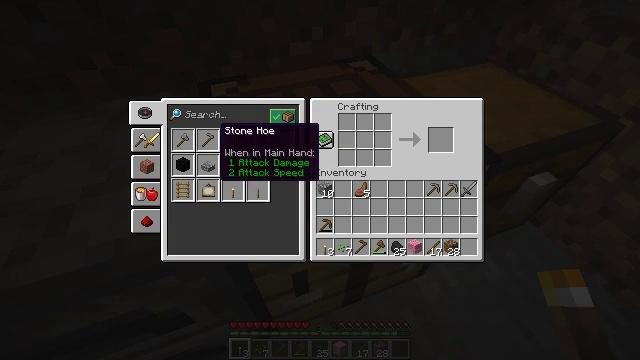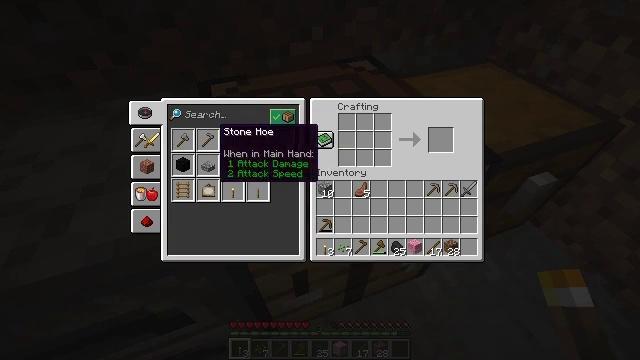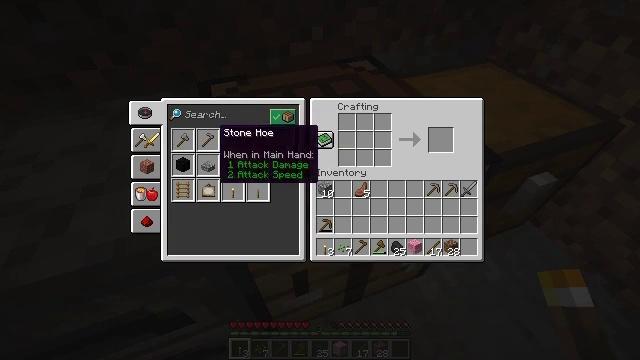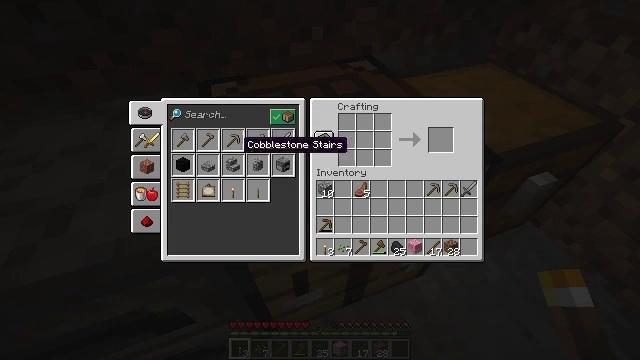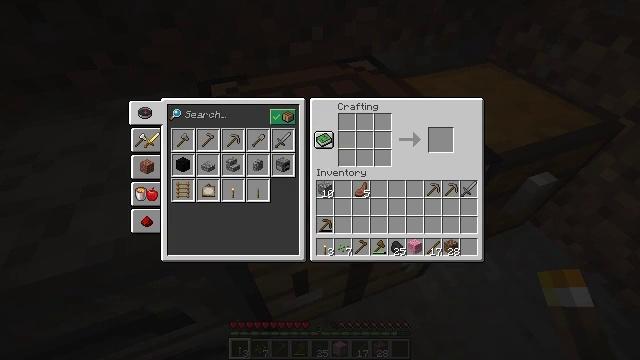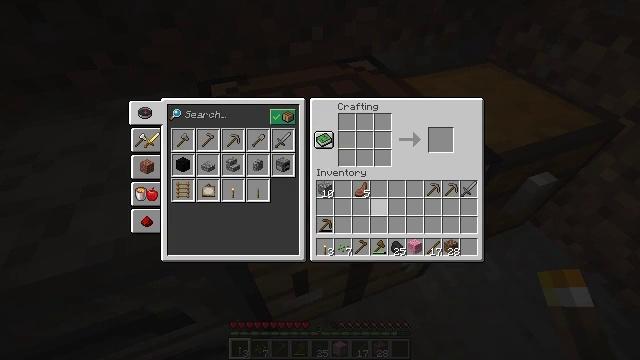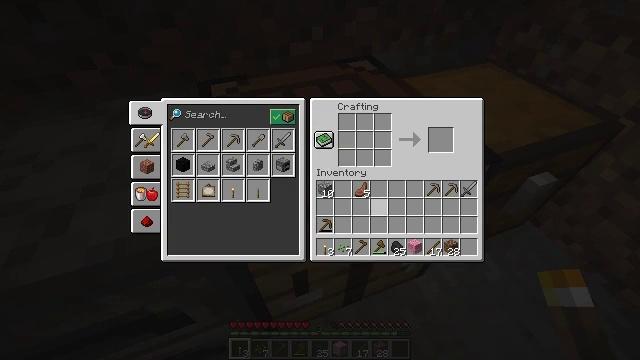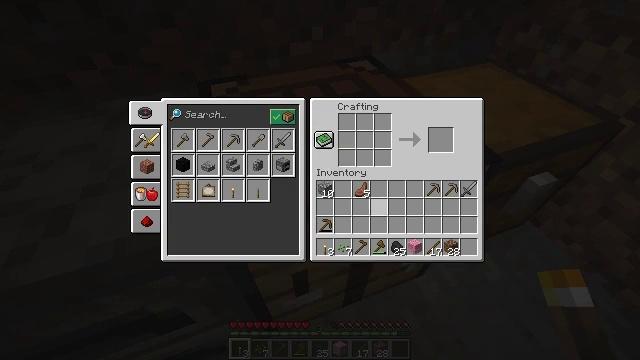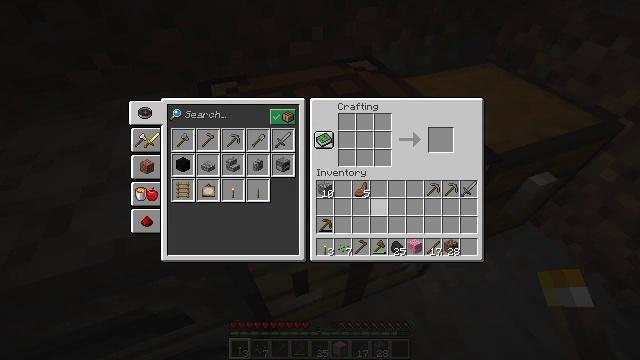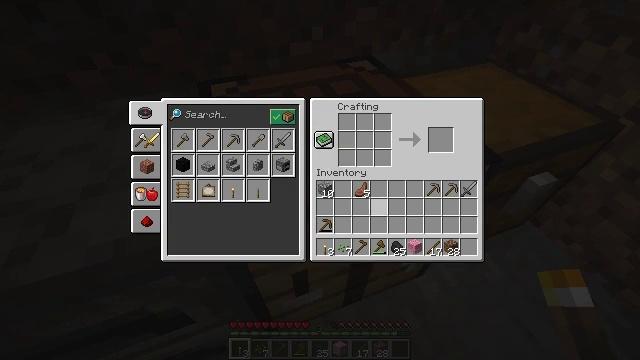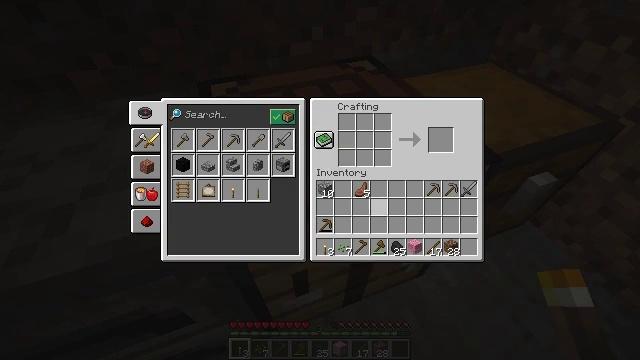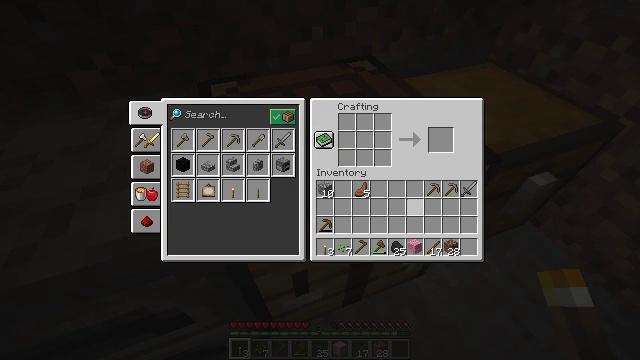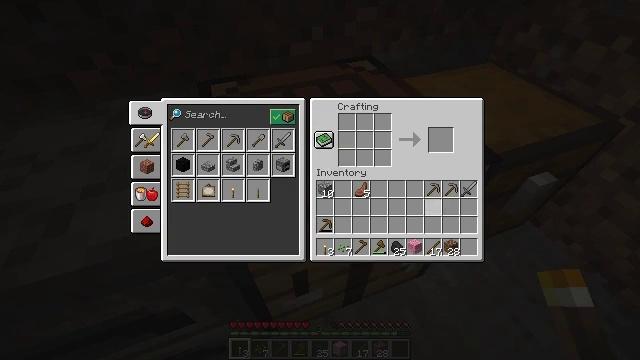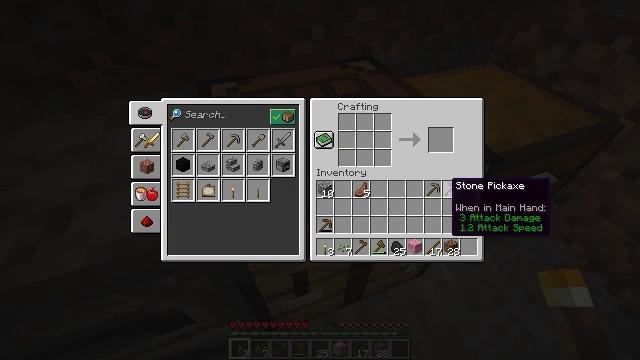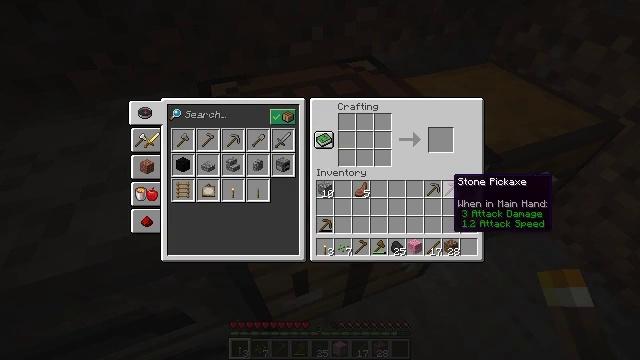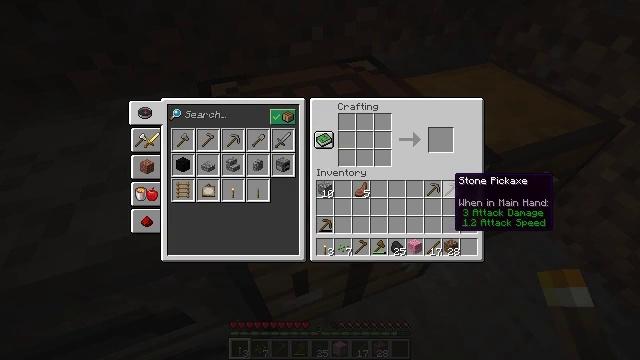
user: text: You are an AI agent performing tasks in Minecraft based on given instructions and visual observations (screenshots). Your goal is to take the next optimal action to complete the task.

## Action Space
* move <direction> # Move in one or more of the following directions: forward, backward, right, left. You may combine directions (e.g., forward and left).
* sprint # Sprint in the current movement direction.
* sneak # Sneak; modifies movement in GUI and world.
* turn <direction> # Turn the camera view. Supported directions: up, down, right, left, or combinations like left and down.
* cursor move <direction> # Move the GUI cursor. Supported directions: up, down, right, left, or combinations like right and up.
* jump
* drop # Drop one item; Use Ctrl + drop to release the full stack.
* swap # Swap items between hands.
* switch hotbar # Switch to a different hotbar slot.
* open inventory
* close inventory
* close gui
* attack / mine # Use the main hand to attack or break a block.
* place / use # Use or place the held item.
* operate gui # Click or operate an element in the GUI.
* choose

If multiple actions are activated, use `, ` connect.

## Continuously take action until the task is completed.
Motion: motion action
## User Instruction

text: Gather spruce leaves to collect foliage.
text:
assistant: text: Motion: no_op
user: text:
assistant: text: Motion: no_op
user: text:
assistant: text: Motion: cursor move right and down
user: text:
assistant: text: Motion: cursor move right and down
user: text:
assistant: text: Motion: cursor move right and down
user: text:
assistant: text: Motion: cursor move down
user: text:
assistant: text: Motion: no_op
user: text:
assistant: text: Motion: no_op
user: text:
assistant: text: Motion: no_op
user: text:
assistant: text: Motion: cursor move right
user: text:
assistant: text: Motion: cursor move right
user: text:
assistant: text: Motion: cursor move right
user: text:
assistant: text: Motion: cursor move right
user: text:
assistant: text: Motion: no_op
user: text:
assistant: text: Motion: no_op
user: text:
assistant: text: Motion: no_op
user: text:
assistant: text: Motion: no_op
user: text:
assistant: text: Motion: cursor move right
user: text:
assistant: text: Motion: no_op
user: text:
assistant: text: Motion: no_op
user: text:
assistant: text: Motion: cursor move left
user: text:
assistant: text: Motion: cursor move left and up
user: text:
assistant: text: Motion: cursor move left
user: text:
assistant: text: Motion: no_op
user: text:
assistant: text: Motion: no_op
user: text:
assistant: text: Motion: no_op
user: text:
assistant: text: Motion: cursor move left
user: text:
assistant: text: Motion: no_op
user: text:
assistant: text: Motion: no_op
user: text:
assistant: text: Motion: cursor move right